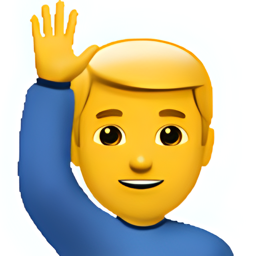
Name: man raising hand
Emoji: 🙋‍♂️
Group: People & Body
Sub-group: person-gesture